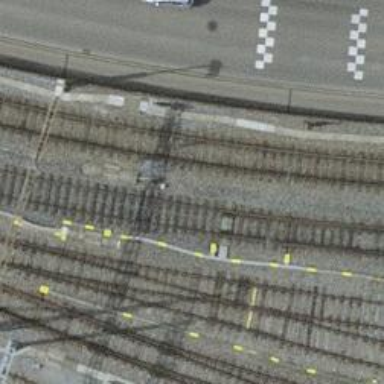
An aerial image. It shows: Siding railway track with electrified contact line.